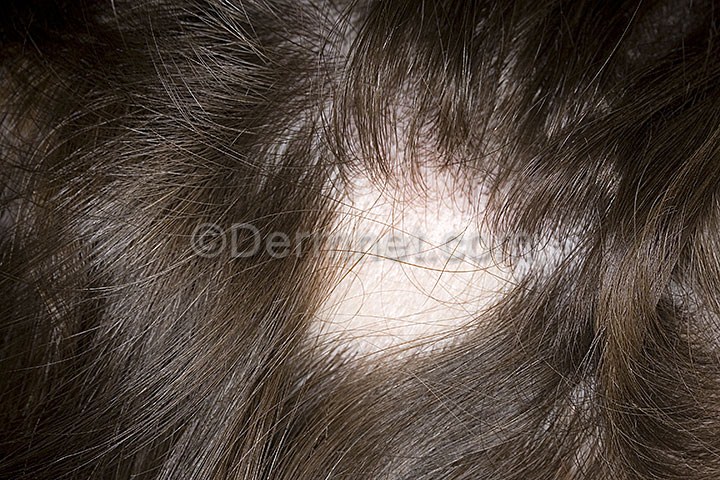
Disease: Nail Fungus and other Nail Disease